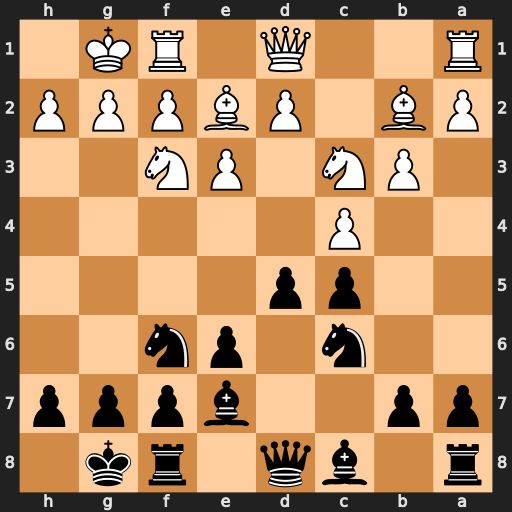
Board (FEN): r1bq1rk1/pp2bppp/2n1pn2/2pp4/2P5/1PN1PN2/PB1PBPPP/R2Q1RK1
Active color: b
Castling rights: -
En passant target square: -
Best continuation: d4 exd4 cxd4